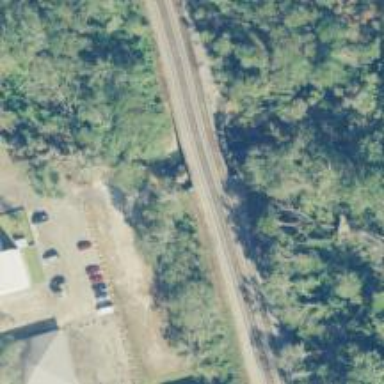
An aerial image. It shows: Railway bridge over siding.